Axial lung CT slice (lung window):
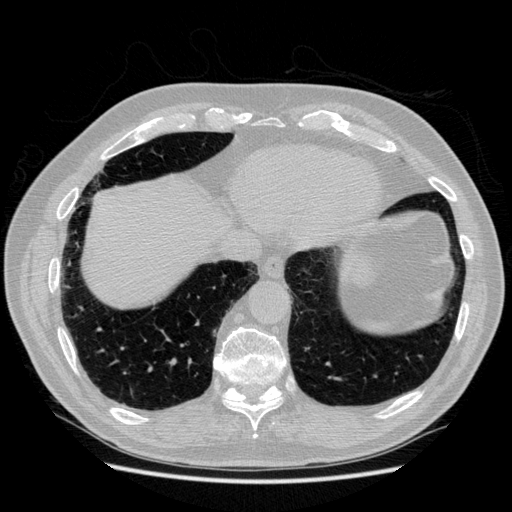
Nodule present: no